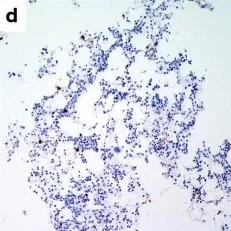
Bone marrow biopsy showing increased fat and decreased cellularity with relative paucity of normal B-cells. D; IHC CD20 (200x), scattered small immunoreactive cells.
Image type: pathology (immunostaining)